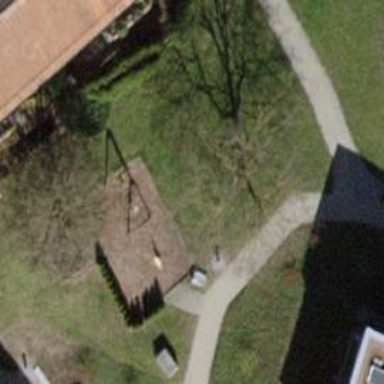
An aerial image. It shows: Playground area for leisure land.